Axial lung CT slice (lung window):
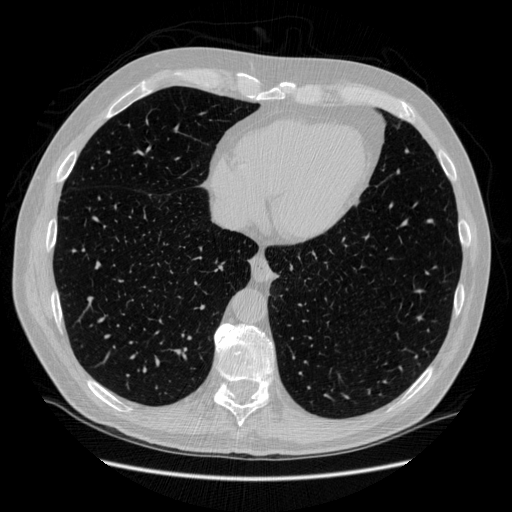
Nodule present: no